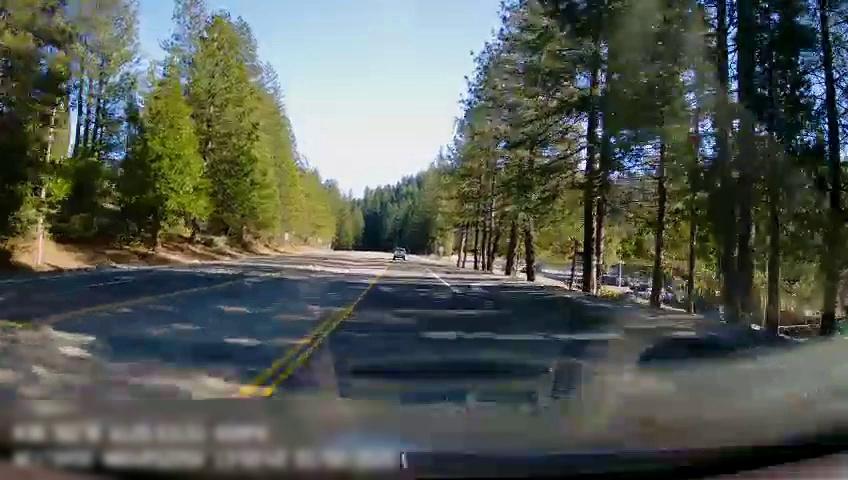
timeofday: Day
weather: Sunny
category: Drivable Space
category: Drivable Space
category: Vehicles | Truck
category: Lanes | Current Lane
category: Lanes | Current Lane
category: Lanes | Current Lane
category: Lanes | Opposite Lane
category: Lanes | Opposite Lane